Field crop: maize
Growth stage: 2
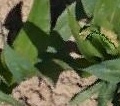
Species: maize